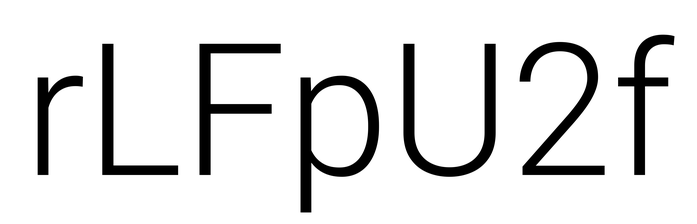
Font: Roboto_Light